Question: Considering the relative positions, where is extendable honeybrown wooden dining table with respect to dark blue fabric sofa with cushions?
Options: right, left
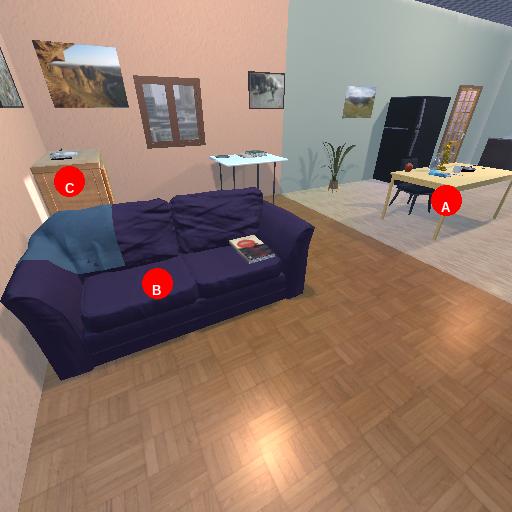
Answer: right